Question: I've been working on a lab for school and everything was going swimmingly until I hit a snag. I have to write a program that asks the user for a salesperson's initial (C, D, or M) and the price of the sale they made. I also have to keep a running tally of the commission earned by each salesman until I hit clear, or exit the program.
When I hit the calculate commission, it of course should calculate the commission (which it does), but because the variables are method level (or some lower access level) and I can't seem to return them I can't pass the 2nd method the information it needs from the "...C" variables.

'''
namespace SunshineHotTubs
{
public partial class FrmSalesCommission : Form
{
double cliffS = 0;
double dinoS = 0;
double marshaS = 0;
public FrmSalesCommission()
{
InitializeComponent();
}
public void btnCalcCommission_Click(object sender, EventArgs e)
{
string salesperson = txtInitial.Text;
double sale = Convert.ToDouble(txtSaleTotal.Text);
switch(salesperson)
{
case "c":
case "C":
cliffS += sale;
double cliffC = cliffS * .10;
lblCommission.Text = Convert.ToString(cliffC);
break;
case "d":
case "D":
dinoS += sale;
double dinoC = dinoS * .10;
lblCommission.Text = Convert.ToString(dinoC);
break;
case "m":
case "M":
marshaS += sale;
double marshaC = marshaS * .10;
lblCommission.Text = Convert.ToString(marshaC);
break;
}
}
private void btnDisplayCommission_Click(object sender, EventArgs e)
{
MessageBox.Show("Cliff's Commission: " + cliffC + "
"
+ "Dino's Commission: " , "Total Commissions");
}
}
}
'''
What's the simplest way for me the get the information I need to my btnDisplayCommission_Click event?
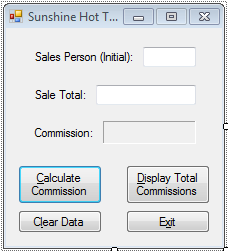
Answer: You already declared variables at class level:
'''
double cliffC = 0;
double dinoC = 0;
double marshaC = 0;
'''
Just replace this:
'''
double cliffC = cliffS * .10;
double dinoC = dinoS * .10;
double marshaC = marshaS * .10;
'''
On this:
'''
cliffC = cliffS * .10;
dinoC = dinoS * .10;
marshaC = marshaS * .10;
'''
Also you can just calcuate values in btnDisplayCommission_Click method:
'''
MessageBox.Show("Cliff's Commission: " + cliffS * .10 + "
"
+ "Dino's Commission: " , "Total Commissions");
'''